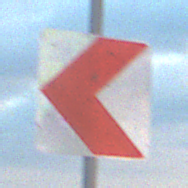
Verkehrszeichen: RichtungstafelnInKurvenKleinRechts
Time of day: SunriseSunset
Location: Outdoor (Beach)
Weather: PartlyCloudy
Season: NotSpecified
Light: Natural